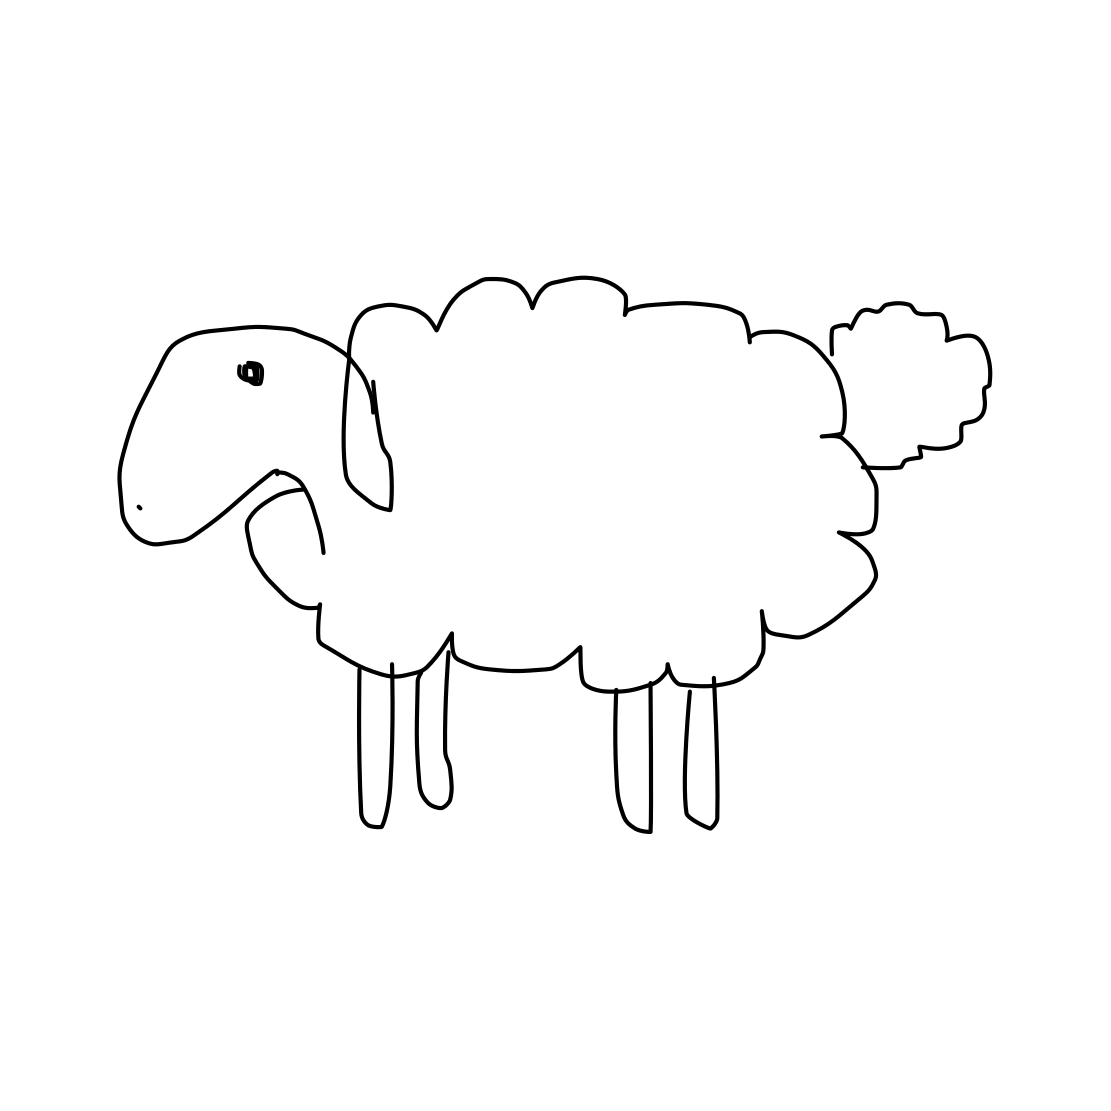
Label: sheep